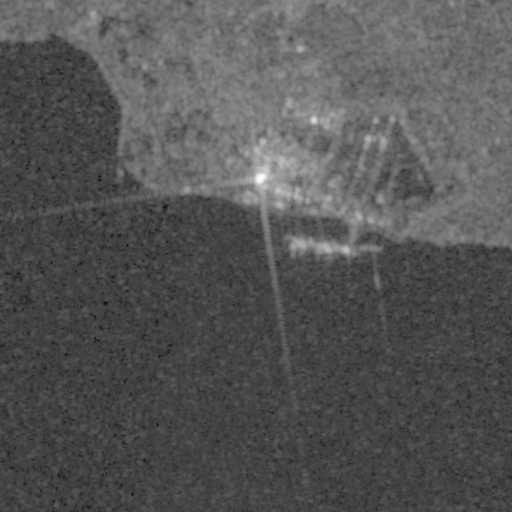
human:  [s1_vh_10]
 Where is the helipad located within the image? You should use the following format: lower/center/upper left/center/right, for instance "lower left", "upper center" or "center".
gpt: The helipad is located in the center right of the image.
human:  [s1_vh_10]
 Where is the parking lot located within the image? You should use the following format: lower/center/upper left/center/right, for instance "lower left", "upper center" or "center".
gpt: The parking lot is located in the upper left of the image.
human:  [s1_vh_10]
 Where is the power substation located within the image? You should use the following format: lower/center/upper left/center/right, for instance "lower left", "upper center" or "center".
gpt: The power substation is located in the upper center of the image.
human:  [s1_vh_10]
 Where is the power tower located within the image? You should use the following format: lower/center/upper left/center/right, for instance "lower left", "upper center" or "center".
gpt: The power tower is located in the upper right of the image.
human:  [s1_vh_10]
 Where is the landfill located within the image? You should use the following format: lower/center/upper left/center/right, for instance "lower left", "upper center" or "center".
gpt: There is no landfill in the image.

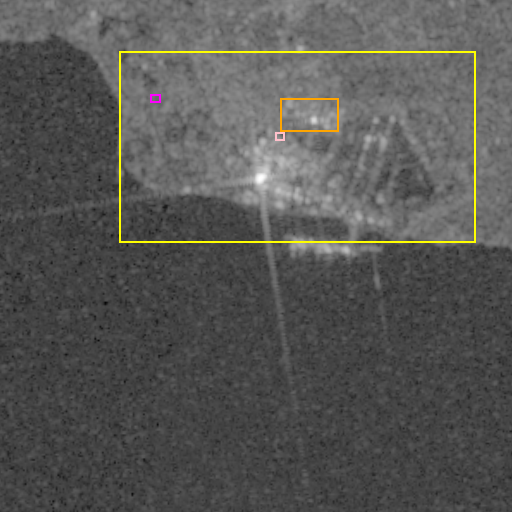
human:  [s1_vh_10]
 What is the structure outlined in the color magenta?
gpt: The structure outlined in magenta is a parking lot.
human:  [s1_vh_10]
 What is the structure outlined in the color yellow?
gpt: The structure outlined in yellow is a power plant.
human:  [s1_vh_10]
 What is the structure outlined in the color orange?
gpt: The structure outlined in orange is a power substation.
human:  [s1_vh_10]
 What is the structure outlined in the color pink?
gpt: The structure outlined in pink is a storage tank.
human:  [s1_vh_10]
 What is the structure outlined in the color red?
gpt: There is no red outline.